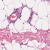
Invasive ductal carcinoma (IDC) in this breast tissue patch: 0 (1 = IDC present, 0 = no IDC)